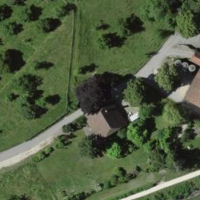
EUNIS habitat code: 40
Species observed at this site:
Ficus carica